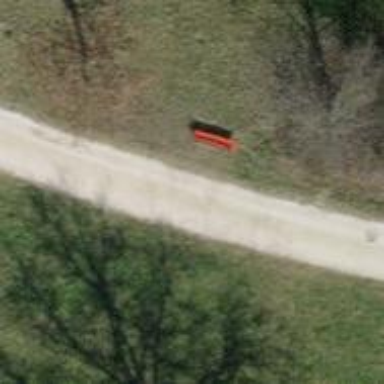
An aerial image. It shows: Red bench.